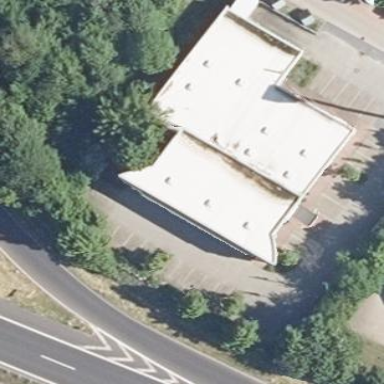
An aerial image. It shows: Retail building.